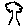
Label: tree